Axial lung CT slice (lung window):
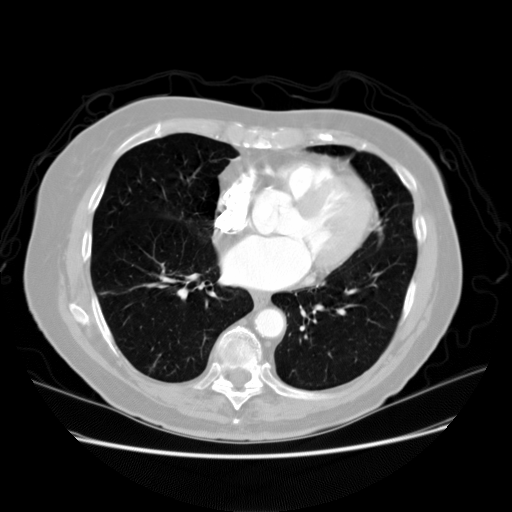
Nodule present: no